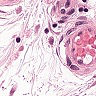
Metastatic tissue present: yes